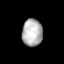
Tissue: prostate
Cell type: Epithelial cells
Senescence score: 0.3443
Nuclear area (px): 550
Mean DAPI intensity: 177.551